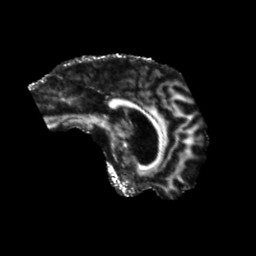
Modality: FA
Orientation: sagittal
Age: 70
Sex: male
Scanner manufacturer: siemens
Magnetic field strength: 3 T
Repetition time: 5.25 s
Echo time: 0.08 s